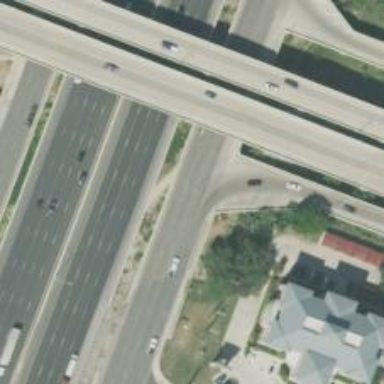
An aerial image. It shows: There is secondary road bridge with frontage road.